Question: Firstly, I know that similar questions have been asked and answered before, however none of the solutions worked in my case.
For some reason, eclipse keeps showing a launch error saying that no main method is found despite there being a public static void main(String[] args) in my main class. Could there be an issue in the class path? I'm really unsure whats causing it.
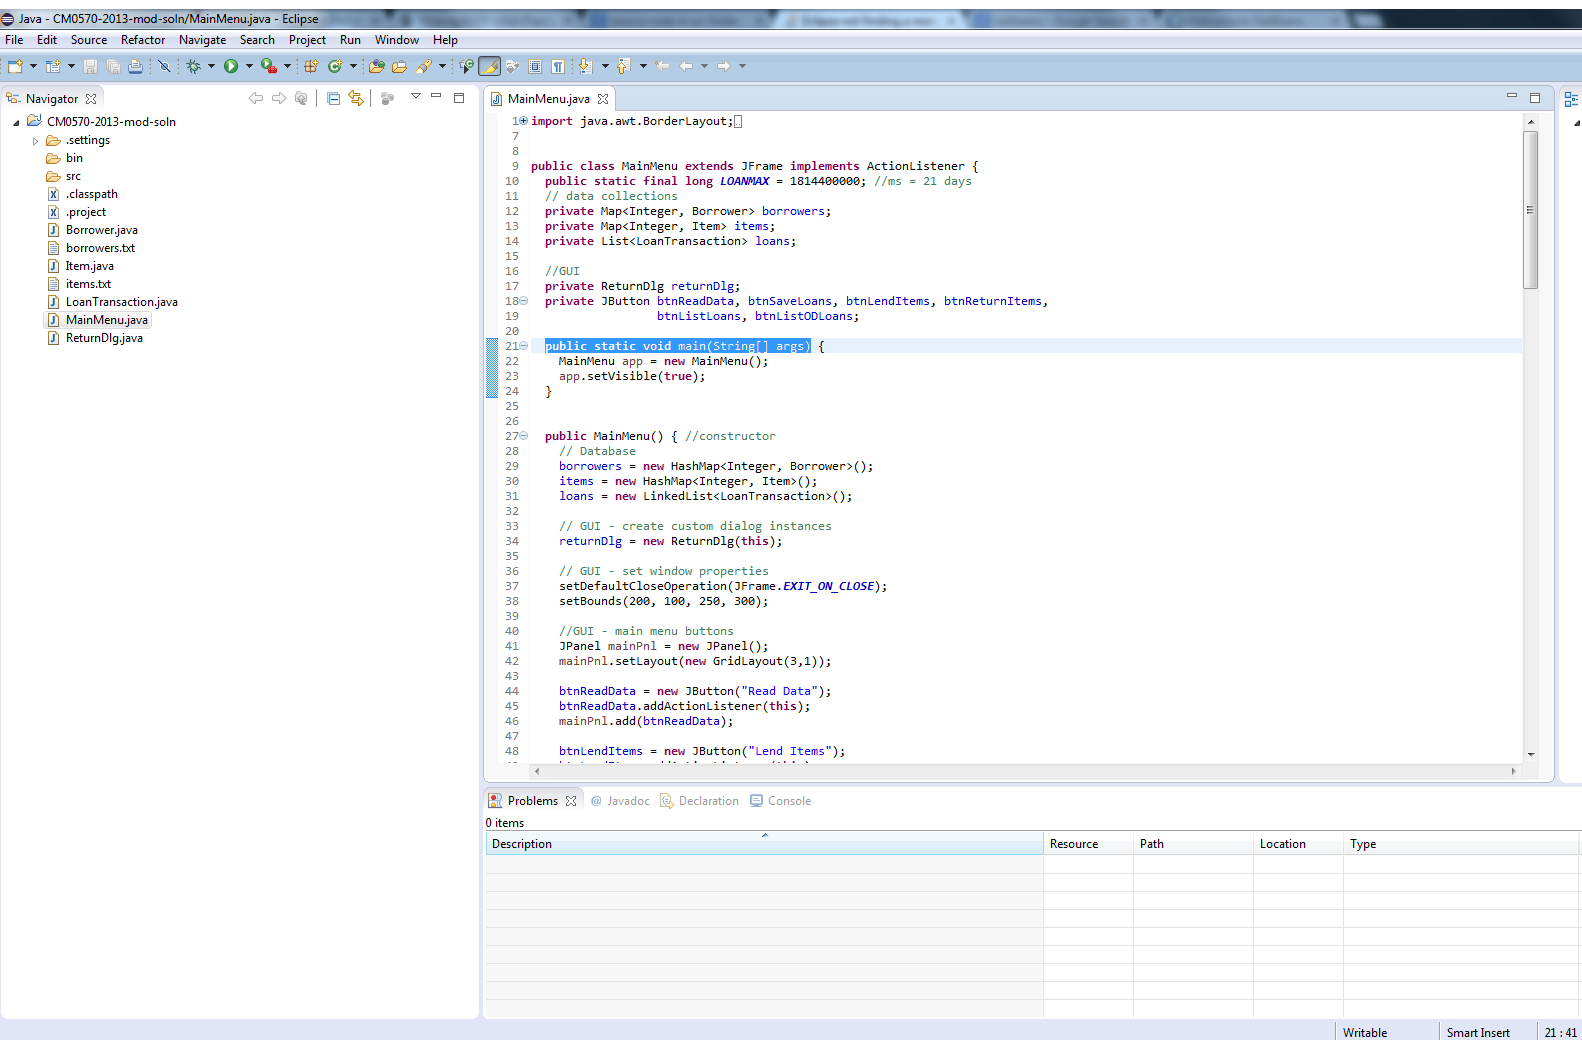
Answer: Try putting your java files under the "src" folder. Apparently they are all out of that folder and that could be the cause.